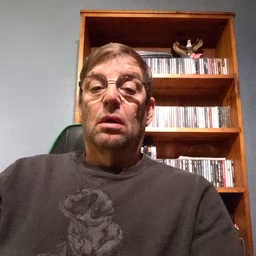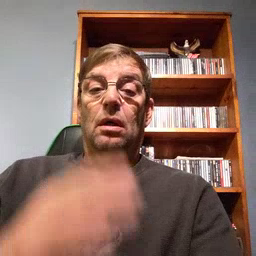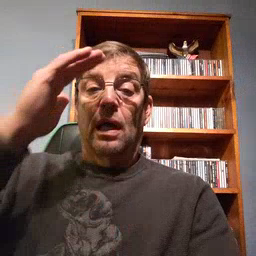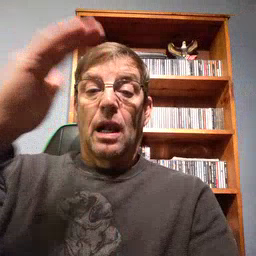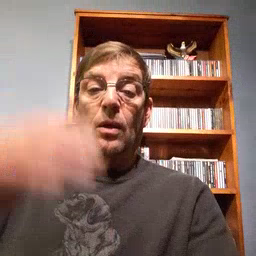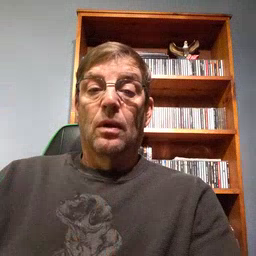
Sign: hello